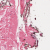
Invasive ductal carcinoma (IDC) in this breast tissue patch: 0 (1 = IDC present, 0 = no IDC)